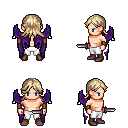
a pixel art fantasy rpg character, male body template, human, light skin, purple wings, white pants, white blonde loose hair, leather bracers, maroon shoes, dagger, four views (front, back, left, right), 2x2 character sprite sheet, small pixel art, hard edges, no anti-aliasing